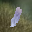
Label: 1